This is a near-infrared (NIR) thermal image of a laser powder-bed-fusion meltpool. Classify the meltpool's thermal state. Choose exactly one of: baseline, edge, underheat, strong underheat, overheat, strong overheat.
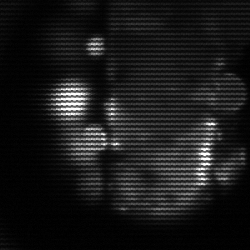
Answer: strong underheat